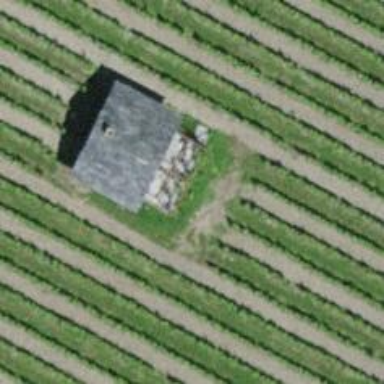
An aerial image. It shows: Shed building.